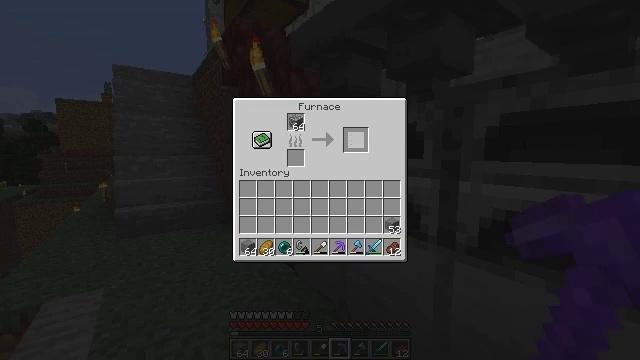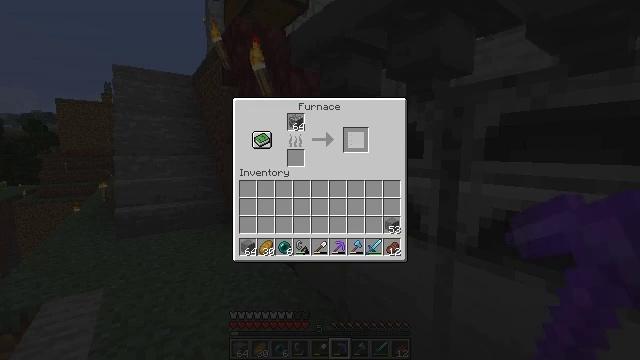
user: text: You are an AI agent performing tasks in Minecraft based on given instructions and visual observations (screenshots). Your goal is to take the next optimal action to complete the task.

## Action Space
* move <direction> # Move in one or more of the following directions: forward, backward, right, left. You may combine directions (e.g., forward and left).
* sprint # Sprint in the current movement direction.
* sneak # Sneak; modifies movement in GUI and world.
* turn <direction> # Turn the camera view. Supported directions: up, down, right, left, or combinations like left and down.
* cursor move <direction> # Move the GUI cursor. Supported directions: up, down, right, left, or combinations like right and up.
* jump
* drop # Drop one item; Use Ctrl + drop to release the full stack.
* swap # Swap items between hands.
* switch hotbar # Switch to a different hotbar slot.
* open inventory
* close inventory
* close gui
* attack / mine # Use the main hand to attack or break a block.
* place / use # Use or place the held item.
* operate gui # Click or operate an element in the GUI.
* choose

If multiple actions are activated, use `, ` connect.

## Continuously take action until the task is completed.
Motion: motion action
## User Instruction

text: Obtain stone by smelting cobblestone in the furnace.
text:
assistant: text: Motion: sneak
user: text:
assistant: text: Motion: sneak